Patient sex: F
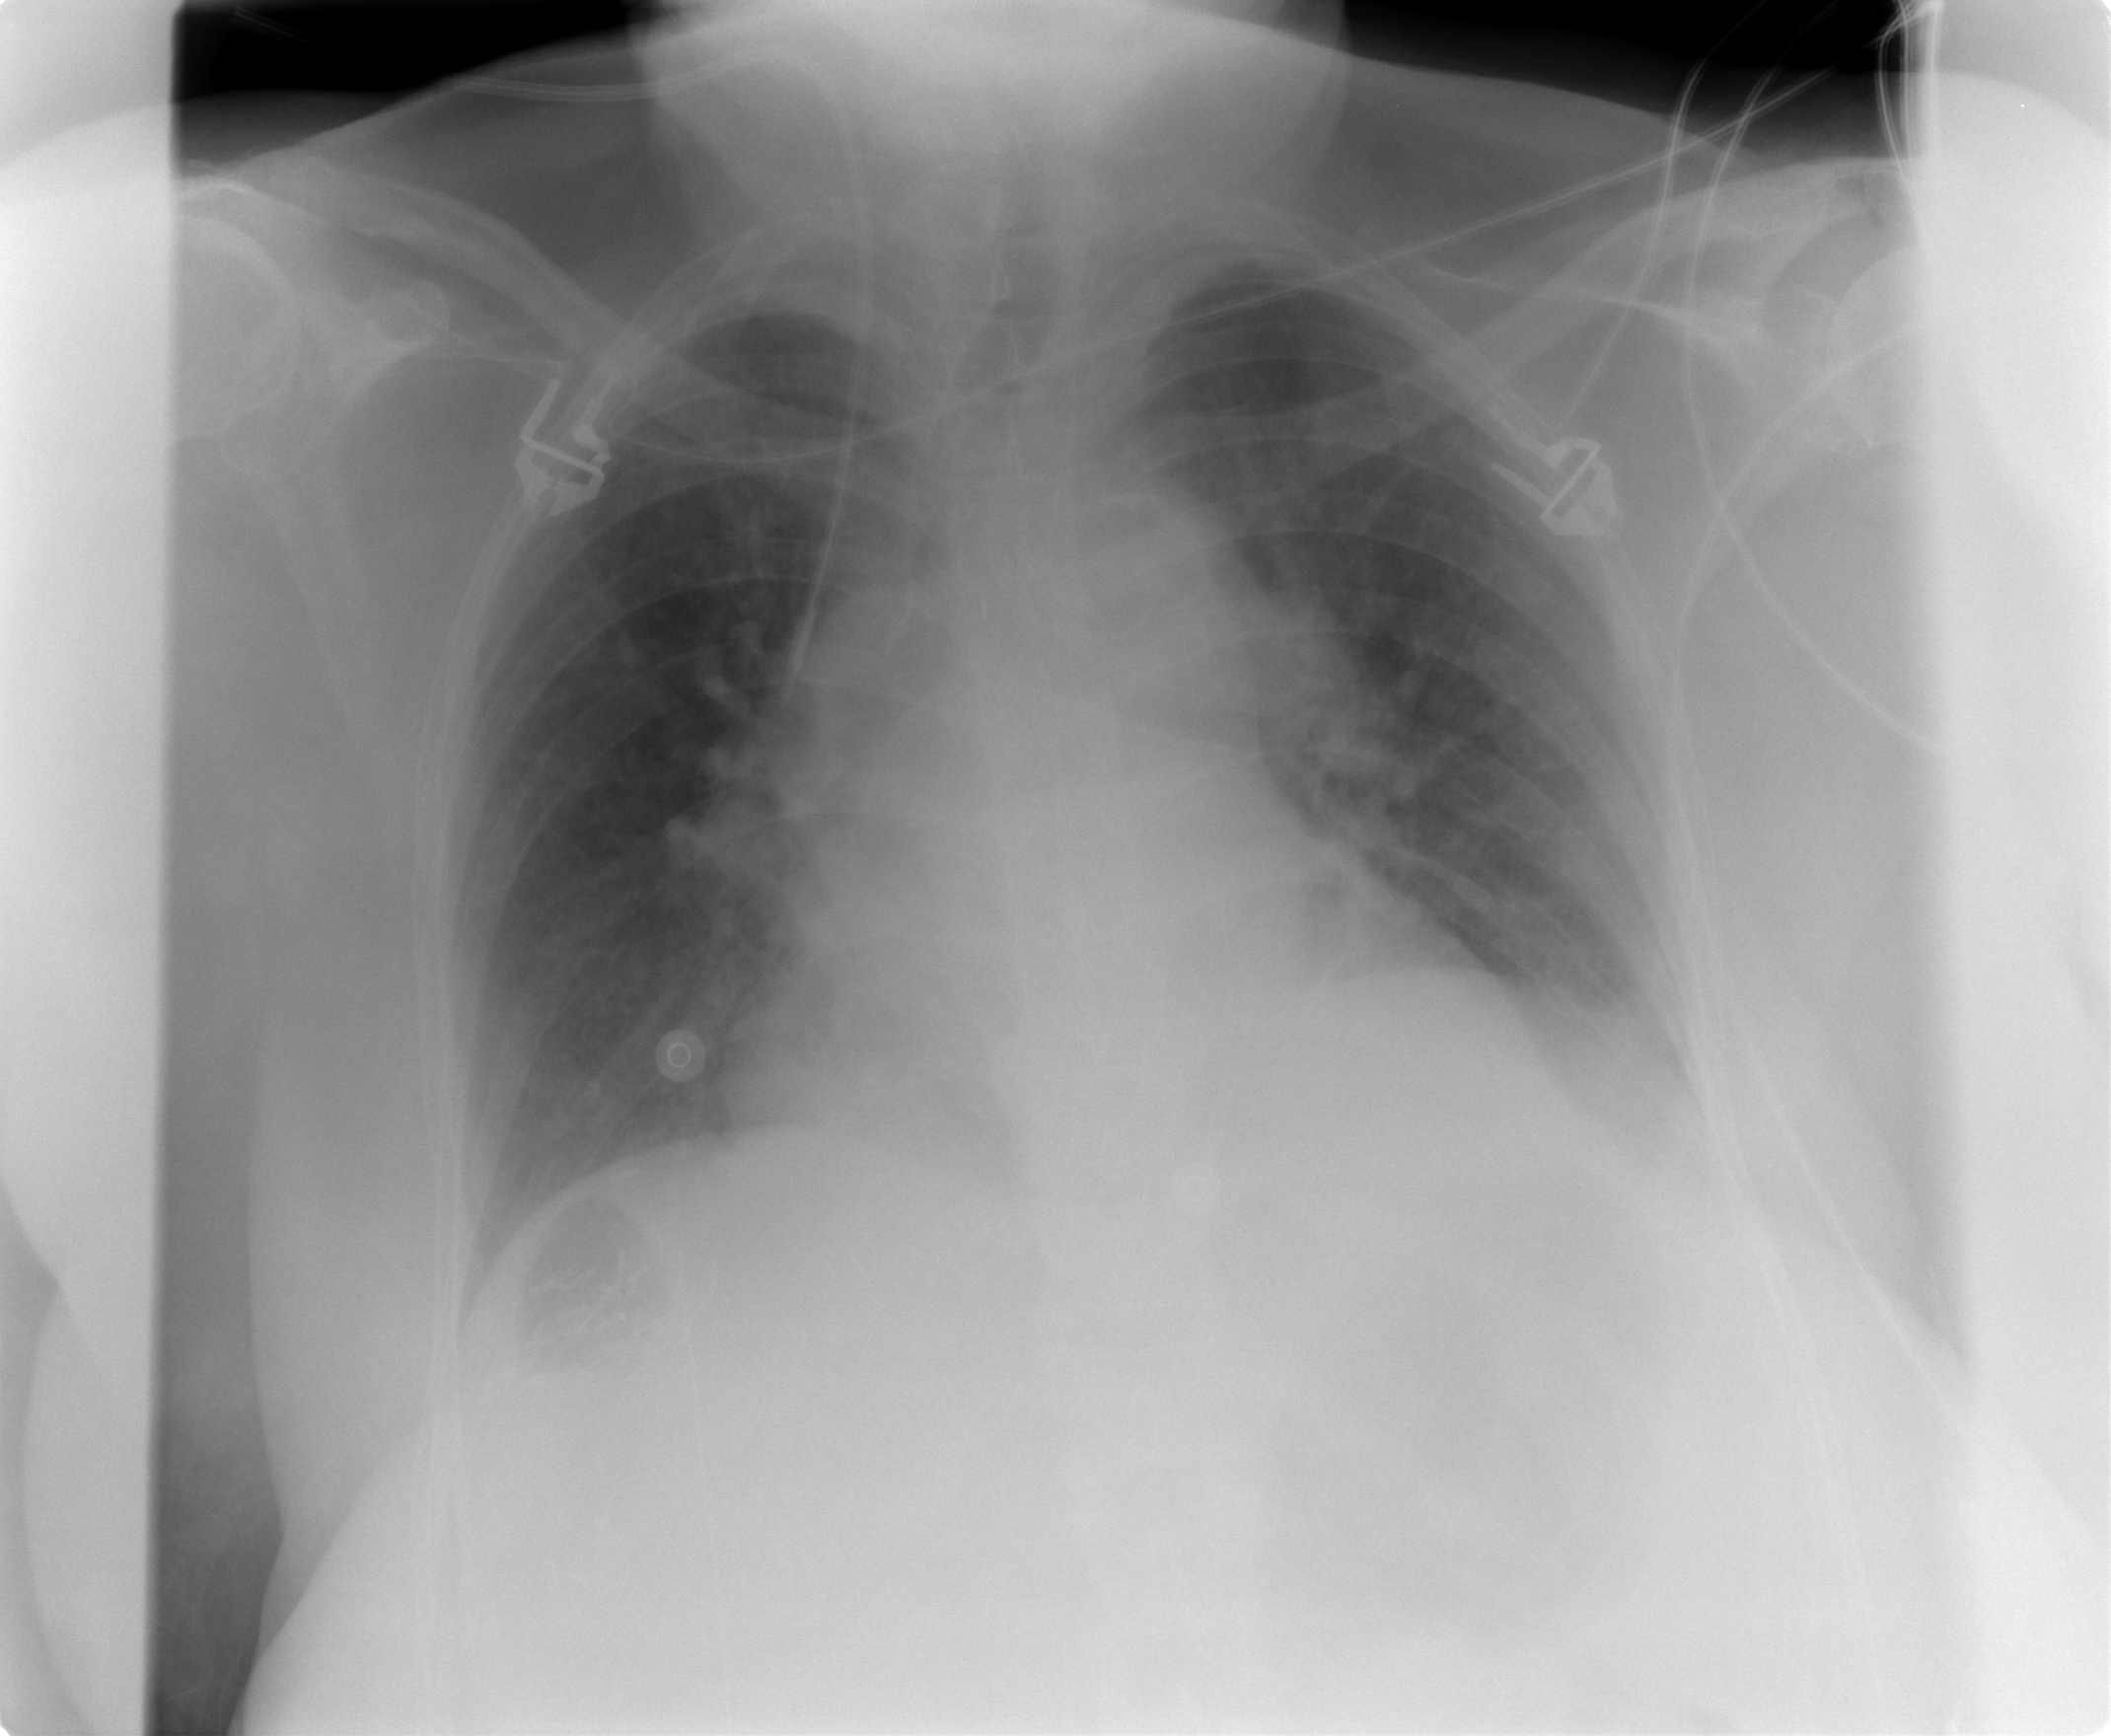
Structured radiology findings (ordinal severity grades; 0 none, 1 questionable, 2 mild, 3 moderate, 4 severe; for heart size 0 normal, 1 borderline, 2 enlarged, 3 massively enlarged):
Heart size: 1
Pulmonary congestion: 2
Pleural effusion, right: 0
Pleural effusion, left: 0
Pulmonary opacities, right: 0
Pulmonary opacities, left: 0
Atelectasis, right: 0
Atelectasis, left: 0